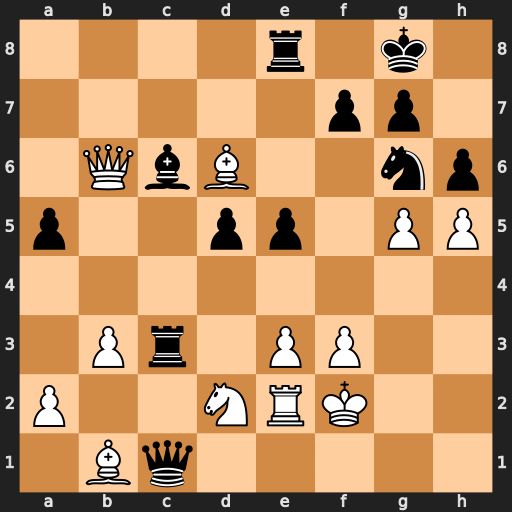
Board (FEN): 4r1k1/5pp1/1QbB2np/p2pp1PP/8/1Pr1PP2/P2NRK2/1Bq5
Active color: w
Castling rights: -
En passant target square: -
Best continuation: hxg6 Qh1 gxf7+